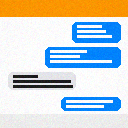
Screen state: on